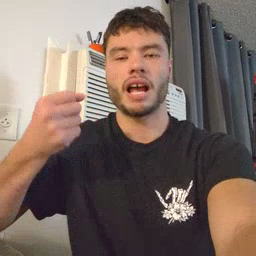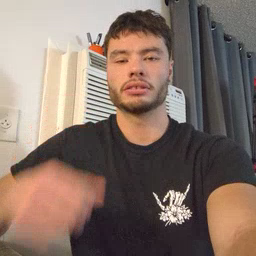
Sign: fast